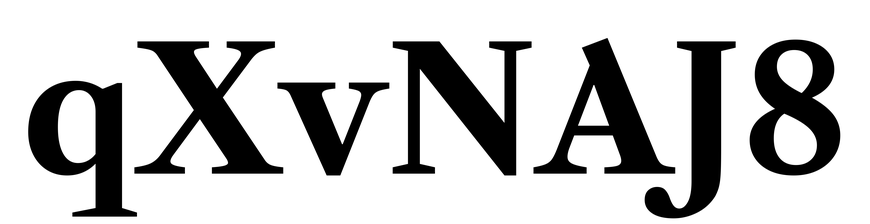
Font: LibreCaslonText_Bold